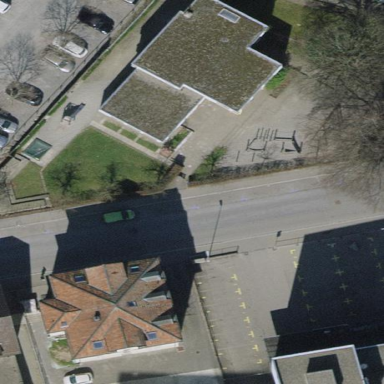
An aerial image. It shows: Kindergarten.